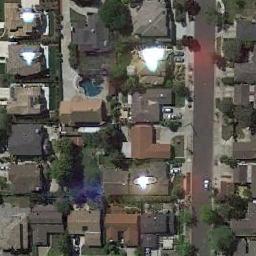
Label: dense_residential